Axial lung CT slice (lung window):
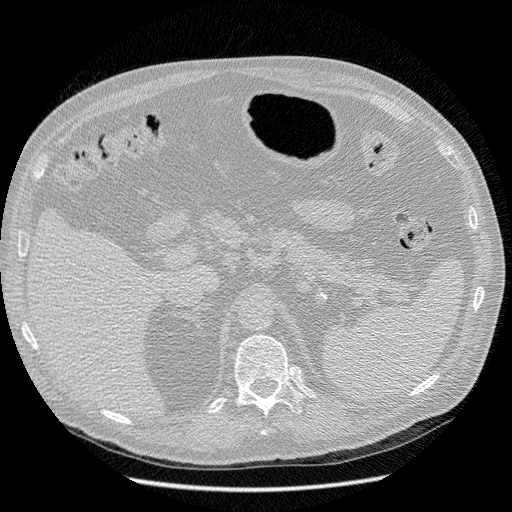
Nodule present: no